Chest X-ray. View position: PA
Patient age: 21
Patient sex: F
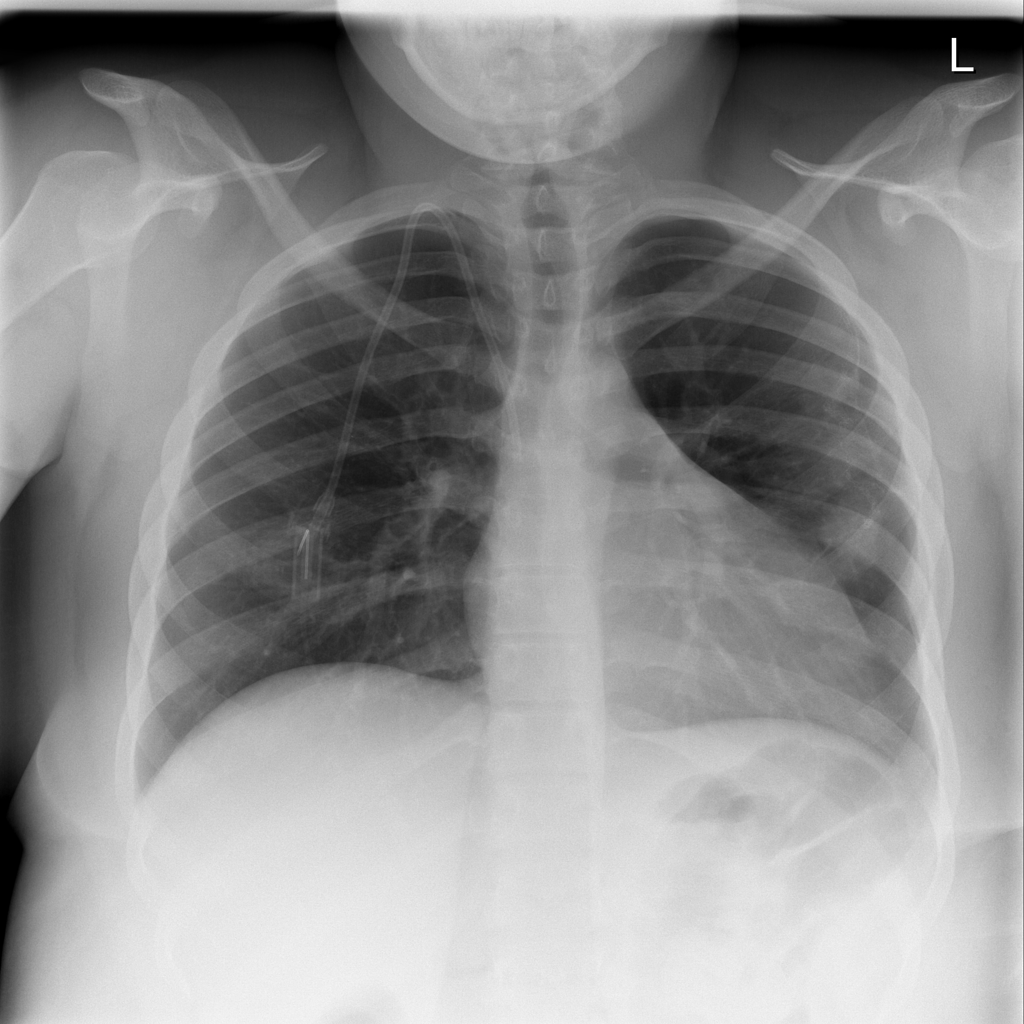
Finding: Pneumothorax